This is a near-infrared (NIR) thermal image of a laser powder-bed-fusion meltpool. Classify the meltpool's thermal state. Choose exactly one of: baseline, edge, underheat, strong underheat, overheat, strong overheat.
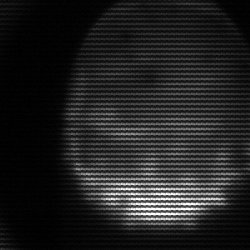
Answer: edge